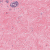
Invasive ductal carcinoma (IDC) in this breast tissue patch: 0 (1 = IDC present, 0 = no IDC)